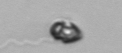
Label: Heterocapsa_rotundata